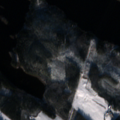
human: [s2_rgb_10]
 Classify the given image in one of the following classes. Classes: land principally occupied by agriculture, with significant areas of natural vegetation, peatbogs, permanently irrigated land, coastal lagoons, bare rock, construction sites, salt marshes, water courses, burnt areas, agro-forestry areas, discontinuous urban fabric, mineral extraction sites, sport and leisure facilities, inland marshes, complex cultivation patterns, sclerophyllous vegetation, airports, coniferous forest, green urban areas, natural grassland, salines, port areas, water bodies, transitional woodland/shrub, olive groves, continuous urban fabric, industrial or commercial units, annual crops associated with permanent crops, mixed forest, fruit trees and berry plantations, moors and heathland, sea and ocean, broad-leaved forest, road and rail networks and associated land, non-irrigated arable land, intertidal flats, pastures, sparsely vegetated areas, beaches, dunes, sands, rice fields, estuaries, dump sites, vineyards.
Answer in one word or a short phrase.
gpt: non-irrigated arable land, coniferous forest, transitional woodland/shrub, water bodies